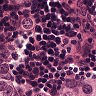
Metastatic tissue present: yes